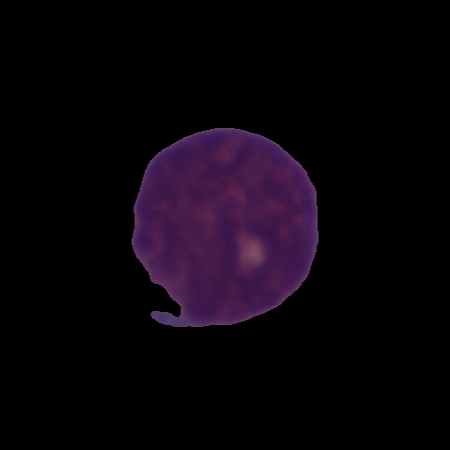
Label: cancer